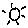
Label: sun